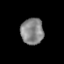
Tissue: prostate
Cell type: T cells
Senescence score: 0.3382
Nuclear area (px): 586
Mean DAPI intensity: 134.309